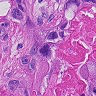
Metastatic tissue present: yes